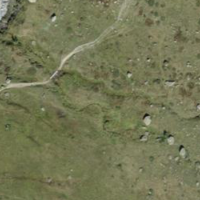
EUNIS habitat code: 23
Species observed at this site:
Arnica montana
Eriophorum angustifolium